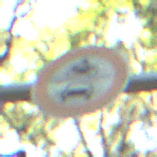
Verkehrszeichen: VerbotKraftfahrzeuge
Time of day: Midday
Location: Outdoor (Nature)
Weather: Clear
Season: NotSpecified
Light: Natural